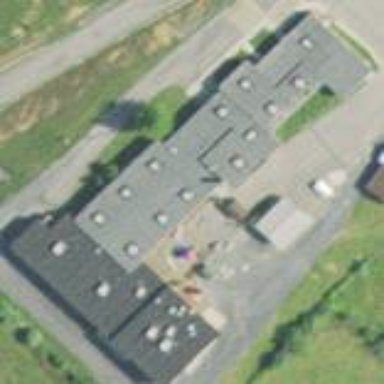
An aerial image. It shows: School building.